Interaction volume radius: 10 \u00c5
Interaction volume height: 10 \u00c5
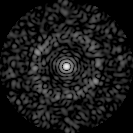
Disorder parameter: 0.8438